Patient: sex M, age 55
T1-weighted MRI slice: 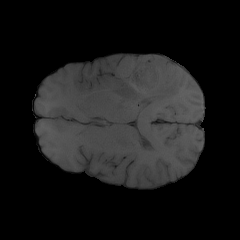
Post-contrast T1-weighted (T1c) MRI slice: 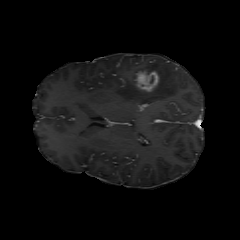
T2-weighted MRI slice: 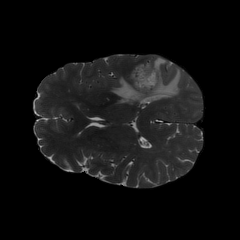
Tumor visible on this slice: yes
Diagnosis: Glioblastoma, IDH-wildtype
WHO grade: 4